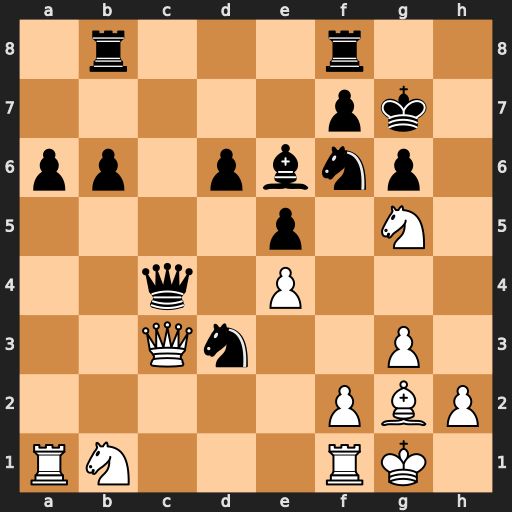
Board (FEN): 1r3r2/5pk1/pp1pbnp1/4p1N1/2q1P3/2Qn2P1/5PBP/RN3RK1
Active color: w
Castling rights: -
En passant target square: -
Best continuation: Nxe6+ Qxe6 Qxd3